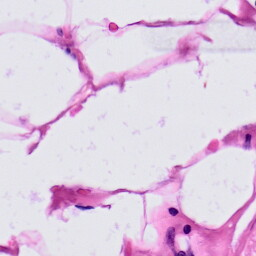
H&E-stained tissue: Prostate